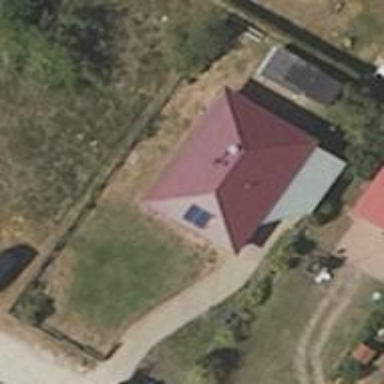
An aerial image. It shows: Detached building with hipped roof shape.